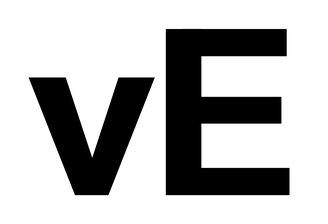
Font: InstrumentSans_Bold